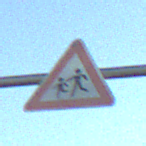
Verkehrszeichen: KinderRechts
Umgebung: Outdoor, Nature
Tageszeit: MorningAfternoon
Wetter: Clear
Licht: Natural
Jahreszeit: NotSpecified
Kontrast: HighContrast